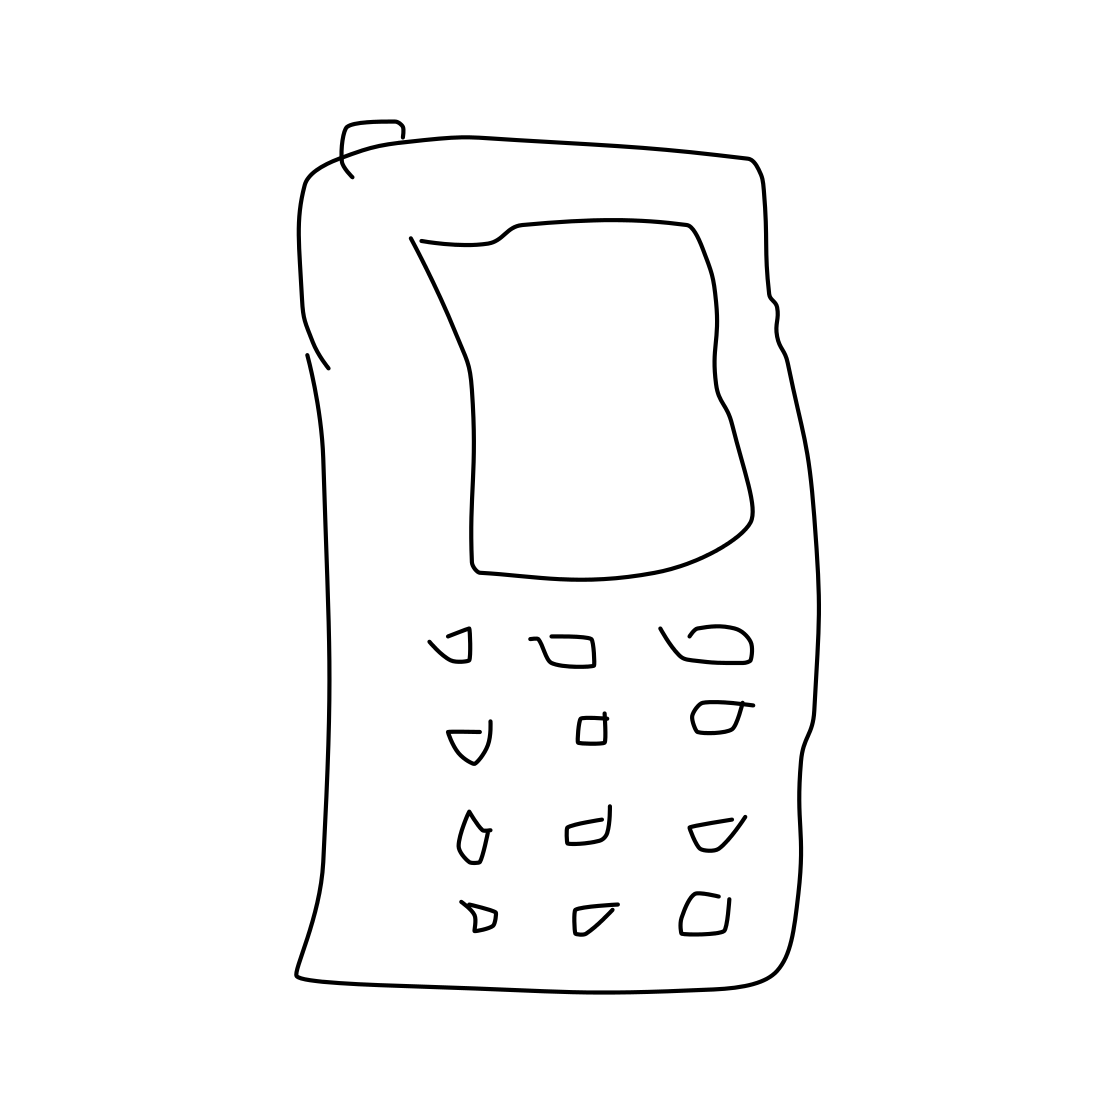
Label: cell phone